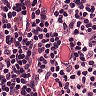
Metastatic tissue present: no